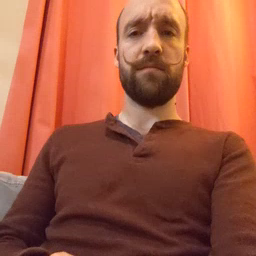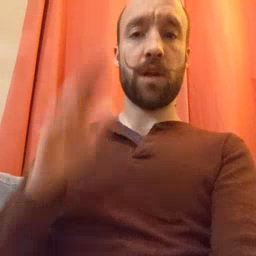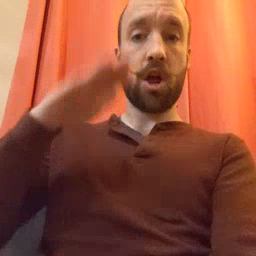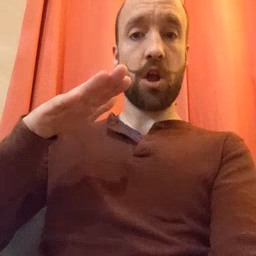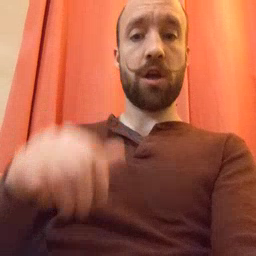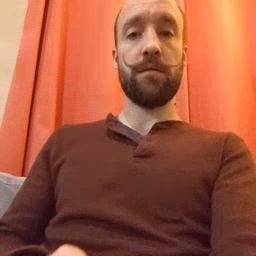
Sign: on